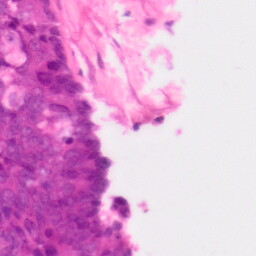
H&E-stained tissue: Colon